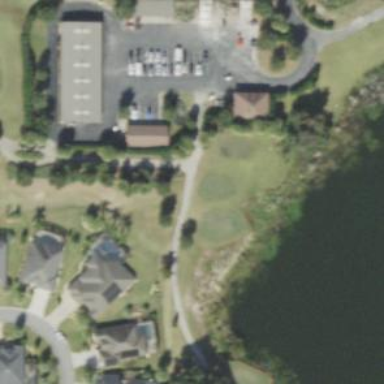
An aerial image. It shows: Golf cartpath that is also road path.